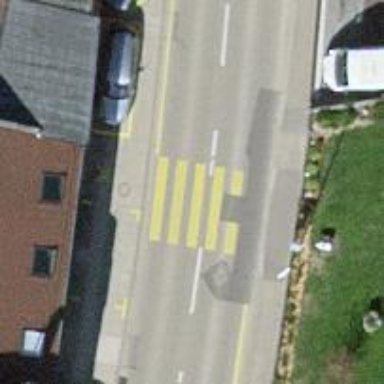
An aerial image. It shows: Zebra crossing on the road.